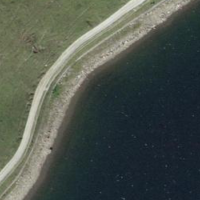
EUNIS habitat code: 14
Species observed at this site:
Euphorbia cyparissias
Draba aizoides